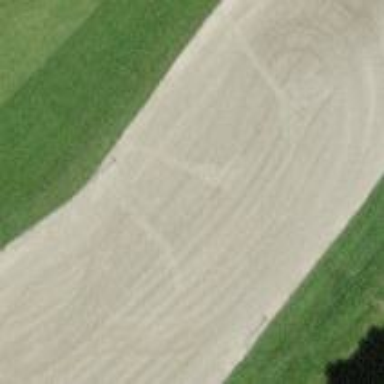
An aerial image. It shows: Sandy area is golf bunker.